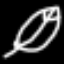
Label: leaf